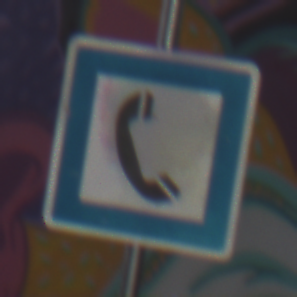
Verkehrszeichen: Fernsprecher
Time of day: Midday
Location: Roofed (Special)
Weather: Overcast
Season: NotSpecified
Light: Natural